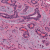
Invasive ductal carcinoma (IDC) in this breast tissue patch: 0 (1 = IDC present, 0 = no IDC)